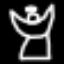
Label: angel